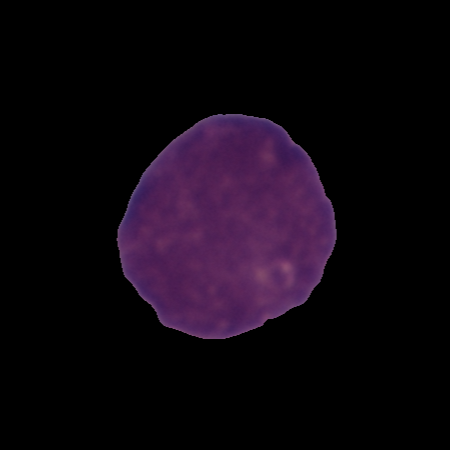
Label: healthy